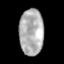
Tissue: skin
Cell type: Others
Senescence score: 0.7204
Nuclear area (px): 1090
Mean DAPI intensity: 175.864